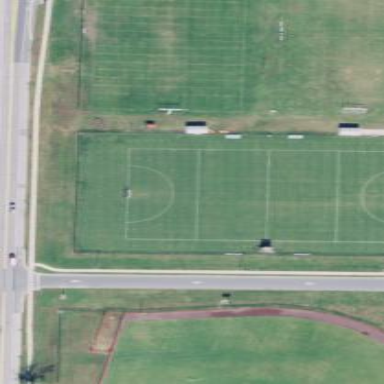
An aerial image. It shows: Soccer pitch for outdoor sports and leisure activities.